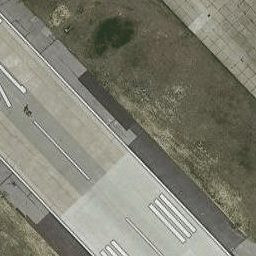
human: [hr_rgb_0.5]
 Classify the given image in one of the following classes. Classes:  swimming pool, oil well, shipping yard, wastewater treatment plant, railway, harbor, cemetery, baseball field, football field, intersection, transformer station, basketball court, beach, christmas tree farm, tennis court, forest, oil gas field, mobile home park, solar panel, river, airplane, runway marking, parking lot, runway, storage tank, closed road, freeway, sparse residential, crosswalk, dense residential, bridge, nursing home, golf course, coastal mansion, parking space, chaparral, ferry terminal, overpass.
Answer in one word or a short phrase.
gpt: runway